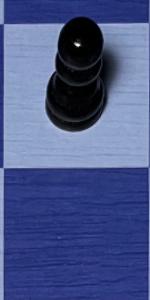
Label: Empty